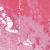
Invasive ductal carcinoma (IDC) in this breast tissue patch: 0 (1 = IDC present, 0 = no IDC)